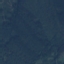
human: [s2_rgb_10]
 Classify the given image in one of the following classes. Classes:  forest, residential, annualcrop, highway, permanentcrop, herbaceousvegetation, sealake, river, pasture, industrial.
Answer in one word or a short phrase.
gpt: Forest